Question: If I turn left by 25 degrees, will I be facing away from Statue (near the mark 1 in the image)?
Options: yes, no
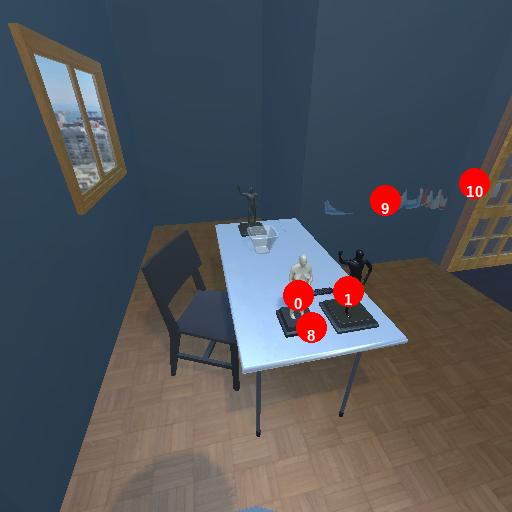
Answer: yes